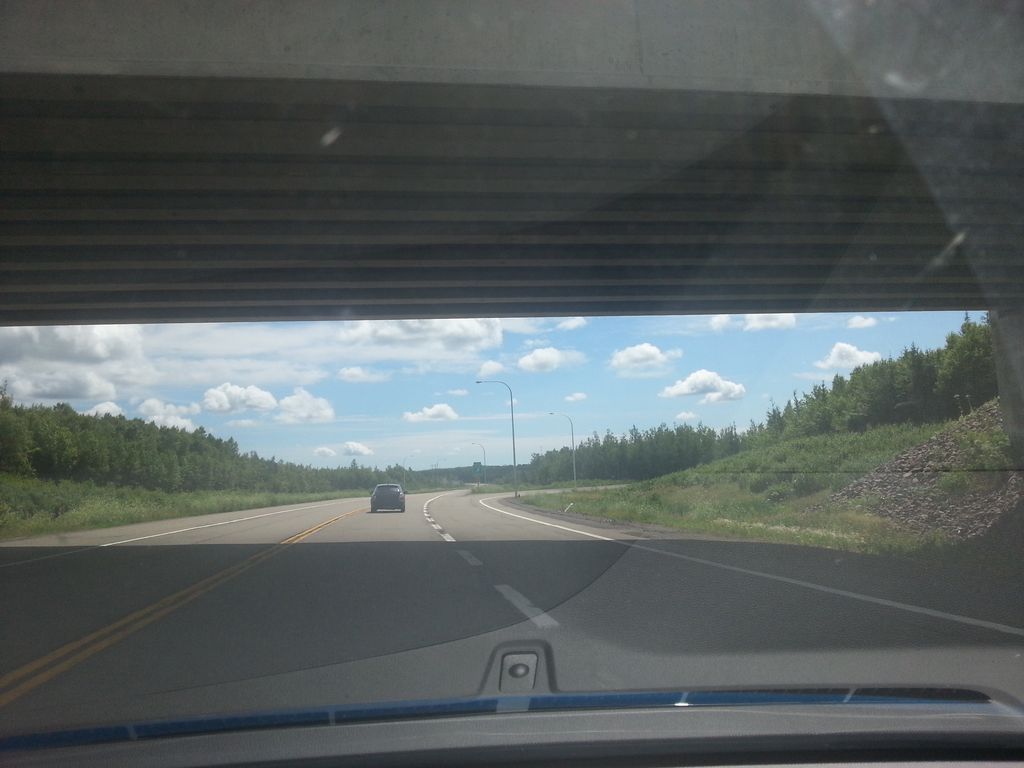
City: charlottetown